Interaction volume radius: 5 \u00c5
Interaction volume height: 10 \u00c5
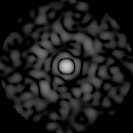
Disorder parameter: 0.8425